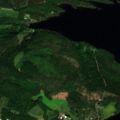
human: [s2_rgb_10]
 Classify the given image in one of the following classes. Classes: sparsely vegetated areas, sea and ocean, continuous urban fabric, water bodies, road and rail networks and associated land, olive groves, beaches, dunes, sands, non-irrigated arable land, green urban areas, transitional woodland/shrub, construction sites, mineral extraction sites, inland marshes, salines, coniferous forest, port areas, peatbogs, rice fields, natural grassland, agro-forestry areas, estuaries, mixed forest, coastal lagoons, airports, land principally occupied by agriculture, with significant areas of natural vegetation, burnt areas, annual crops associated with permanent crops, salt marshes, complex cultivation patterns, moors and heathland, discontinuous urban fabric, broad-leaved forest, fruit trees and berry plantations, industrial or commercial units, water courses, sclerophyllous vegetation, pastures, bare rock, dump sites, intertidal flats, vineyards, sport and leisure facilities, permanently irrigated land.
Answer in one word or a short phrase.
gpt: land principally occupied by agriculture, with significant areas of natural vegetation, mixed forest, water bodies